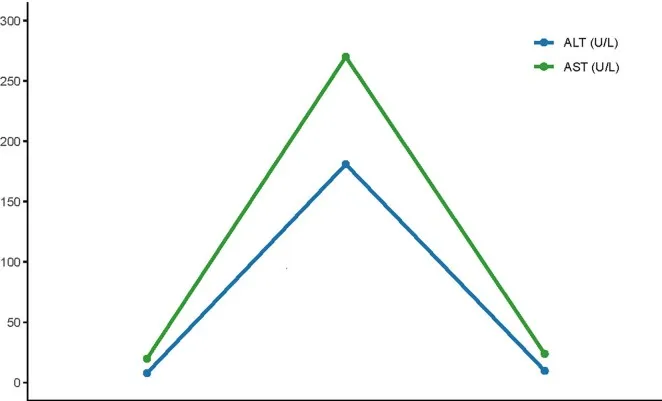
Hospital course of the patient. (A) Course of AST and ALT.
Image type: chart (chart)